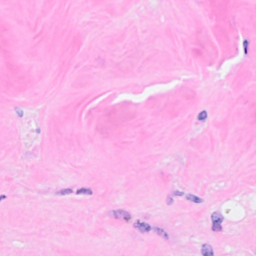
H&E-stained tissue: Breast